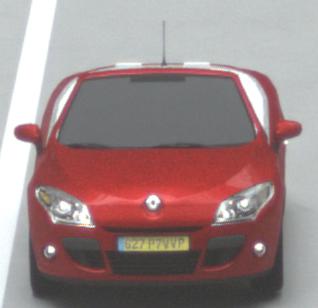
Make: Renault
Model: Mégane Coupé-Cabriolet 1.6 16V 110
Detailed model: Mégane (III) Coupé-Cabriolet
Model produced from: 2010/06
Model produced until: 2013/03
Doors: 2
Color: red
Road condition: dry road
Daytime: midday
Contrast: medium contrast